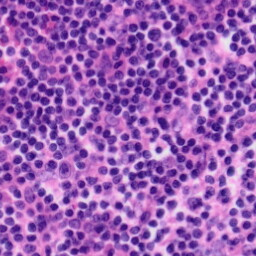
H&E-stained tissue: Tonsil